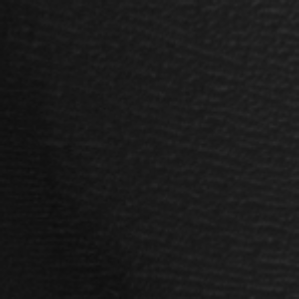
Label: frost